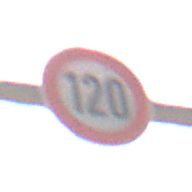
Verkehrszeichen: Geschwindigkeit120
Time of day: Midday
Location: Outdoor (Nature)
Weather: PartlyCloudy
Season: NotSpecified
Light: Natural